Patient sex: M
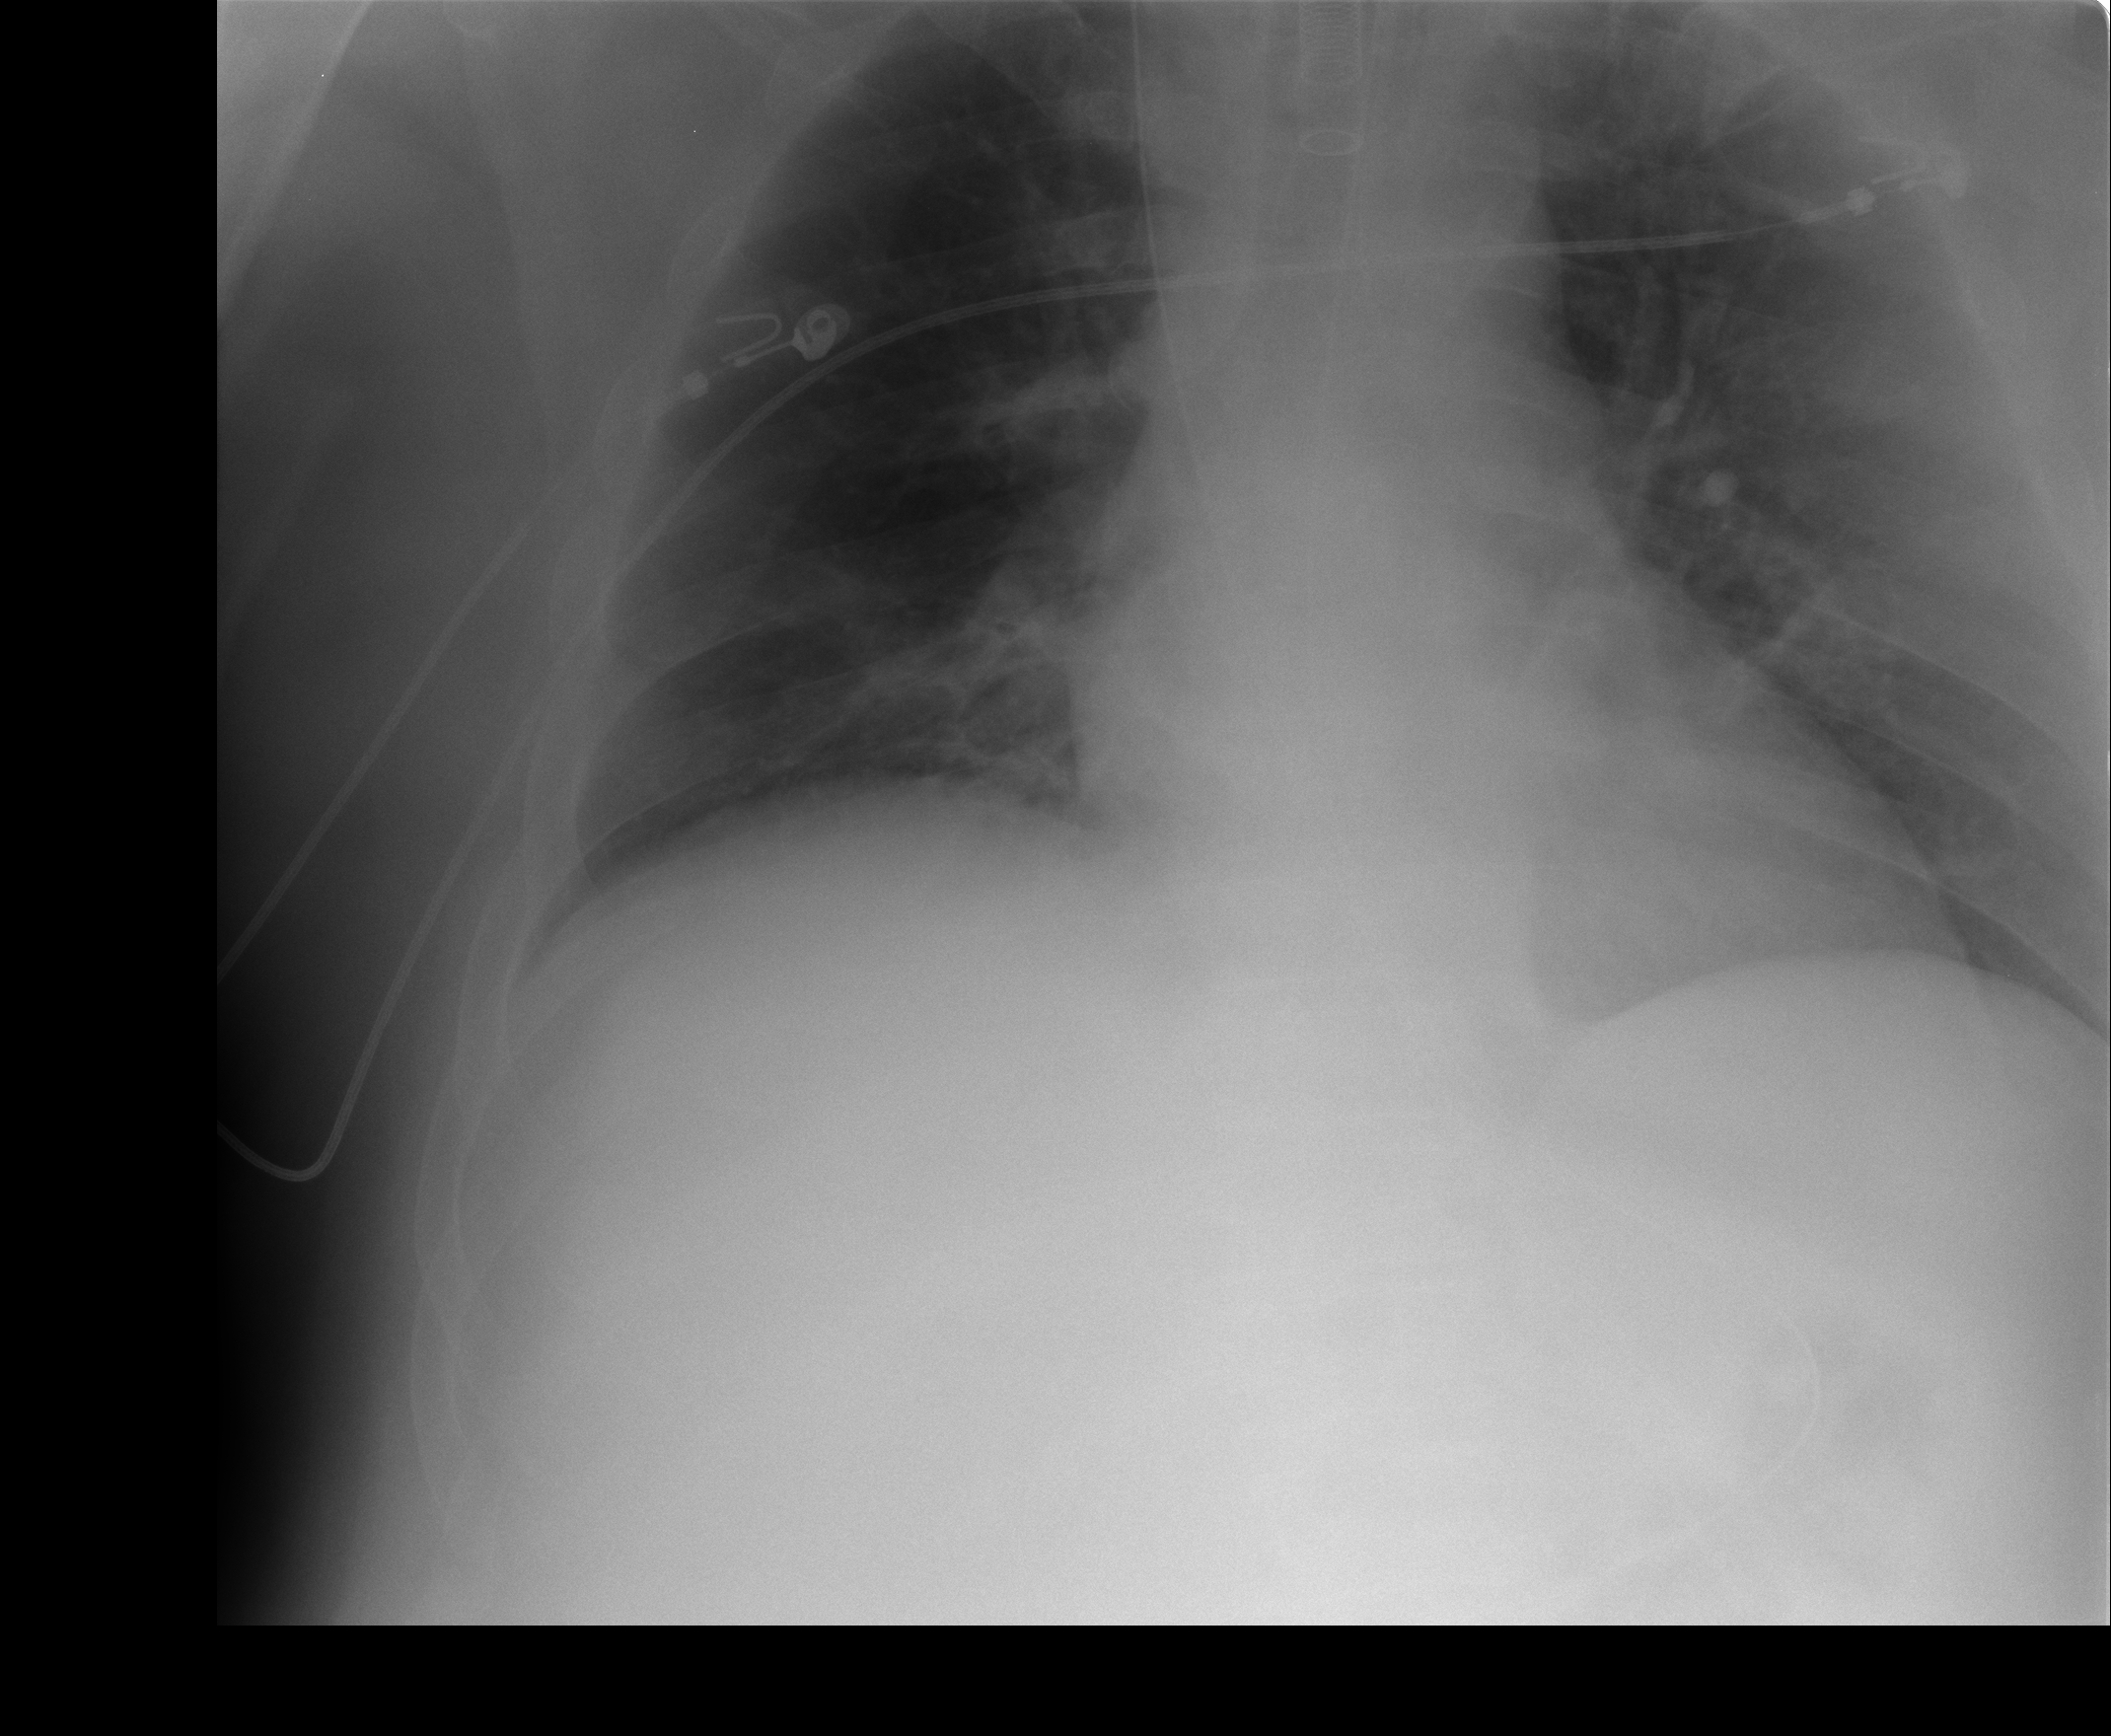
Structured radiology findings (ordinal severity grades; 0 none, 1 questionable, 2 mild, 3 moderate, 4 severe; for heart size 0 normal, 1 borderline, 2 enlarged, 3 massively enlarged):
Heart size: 2
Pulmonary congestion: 2
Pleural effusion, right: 0
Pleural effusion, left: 2
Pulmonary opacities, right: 1
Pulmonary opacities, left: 1
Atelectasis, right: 2
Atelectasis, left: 2